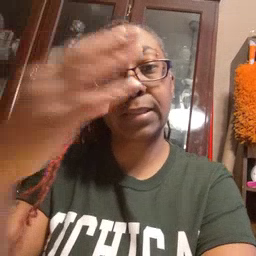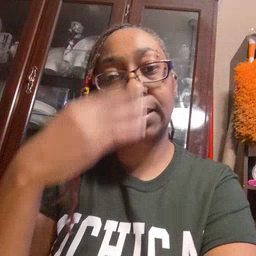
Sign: sleep